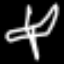
Label: airplane